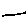
Label: line